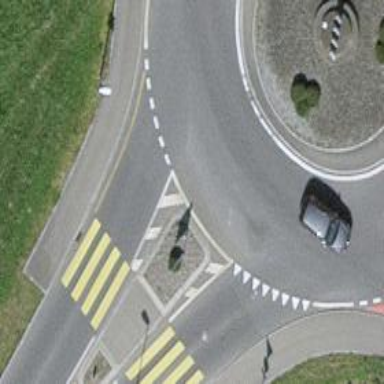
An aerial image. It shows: Road with "give way" sign.